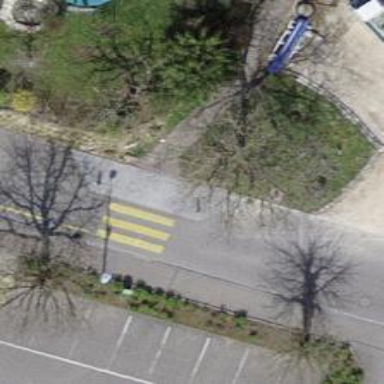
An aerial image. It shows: Cycle barrier.